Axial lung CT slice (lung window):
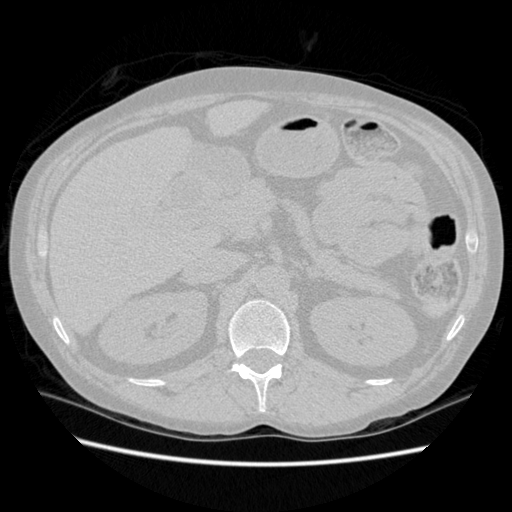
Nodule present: no